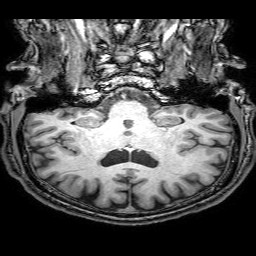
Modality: T1w
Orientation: sagittal
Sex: male
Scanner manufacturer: philips
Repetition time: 0.008134 s
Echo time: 0.00373 s